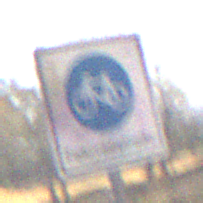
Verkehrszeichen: BeginnFahrradstrasse
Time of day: Midday
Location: Outdoor (Nature)
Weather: Clear
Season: NotSpecified
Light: Natural